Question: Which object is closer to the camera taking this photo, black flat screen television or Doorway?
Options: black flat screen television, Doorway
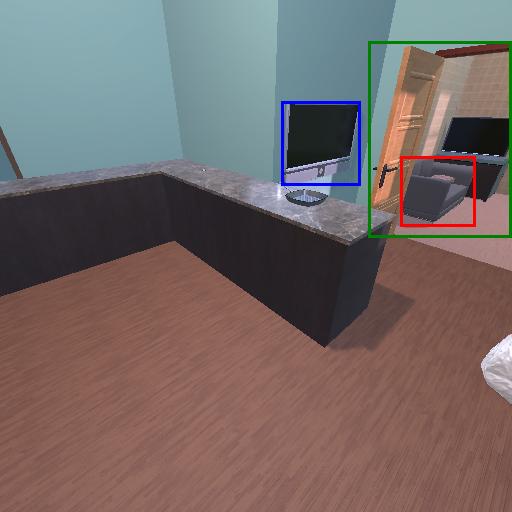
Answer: black flat screen television